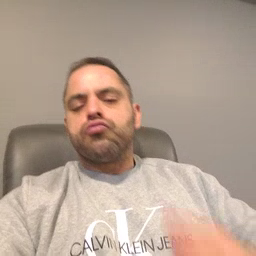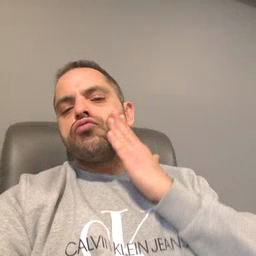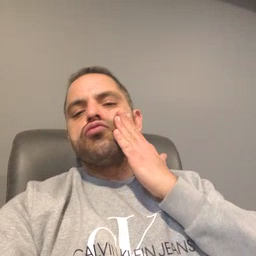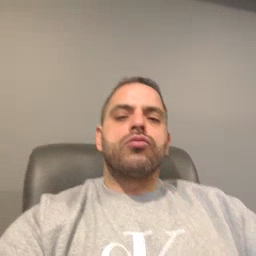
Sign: cheek